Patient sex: F
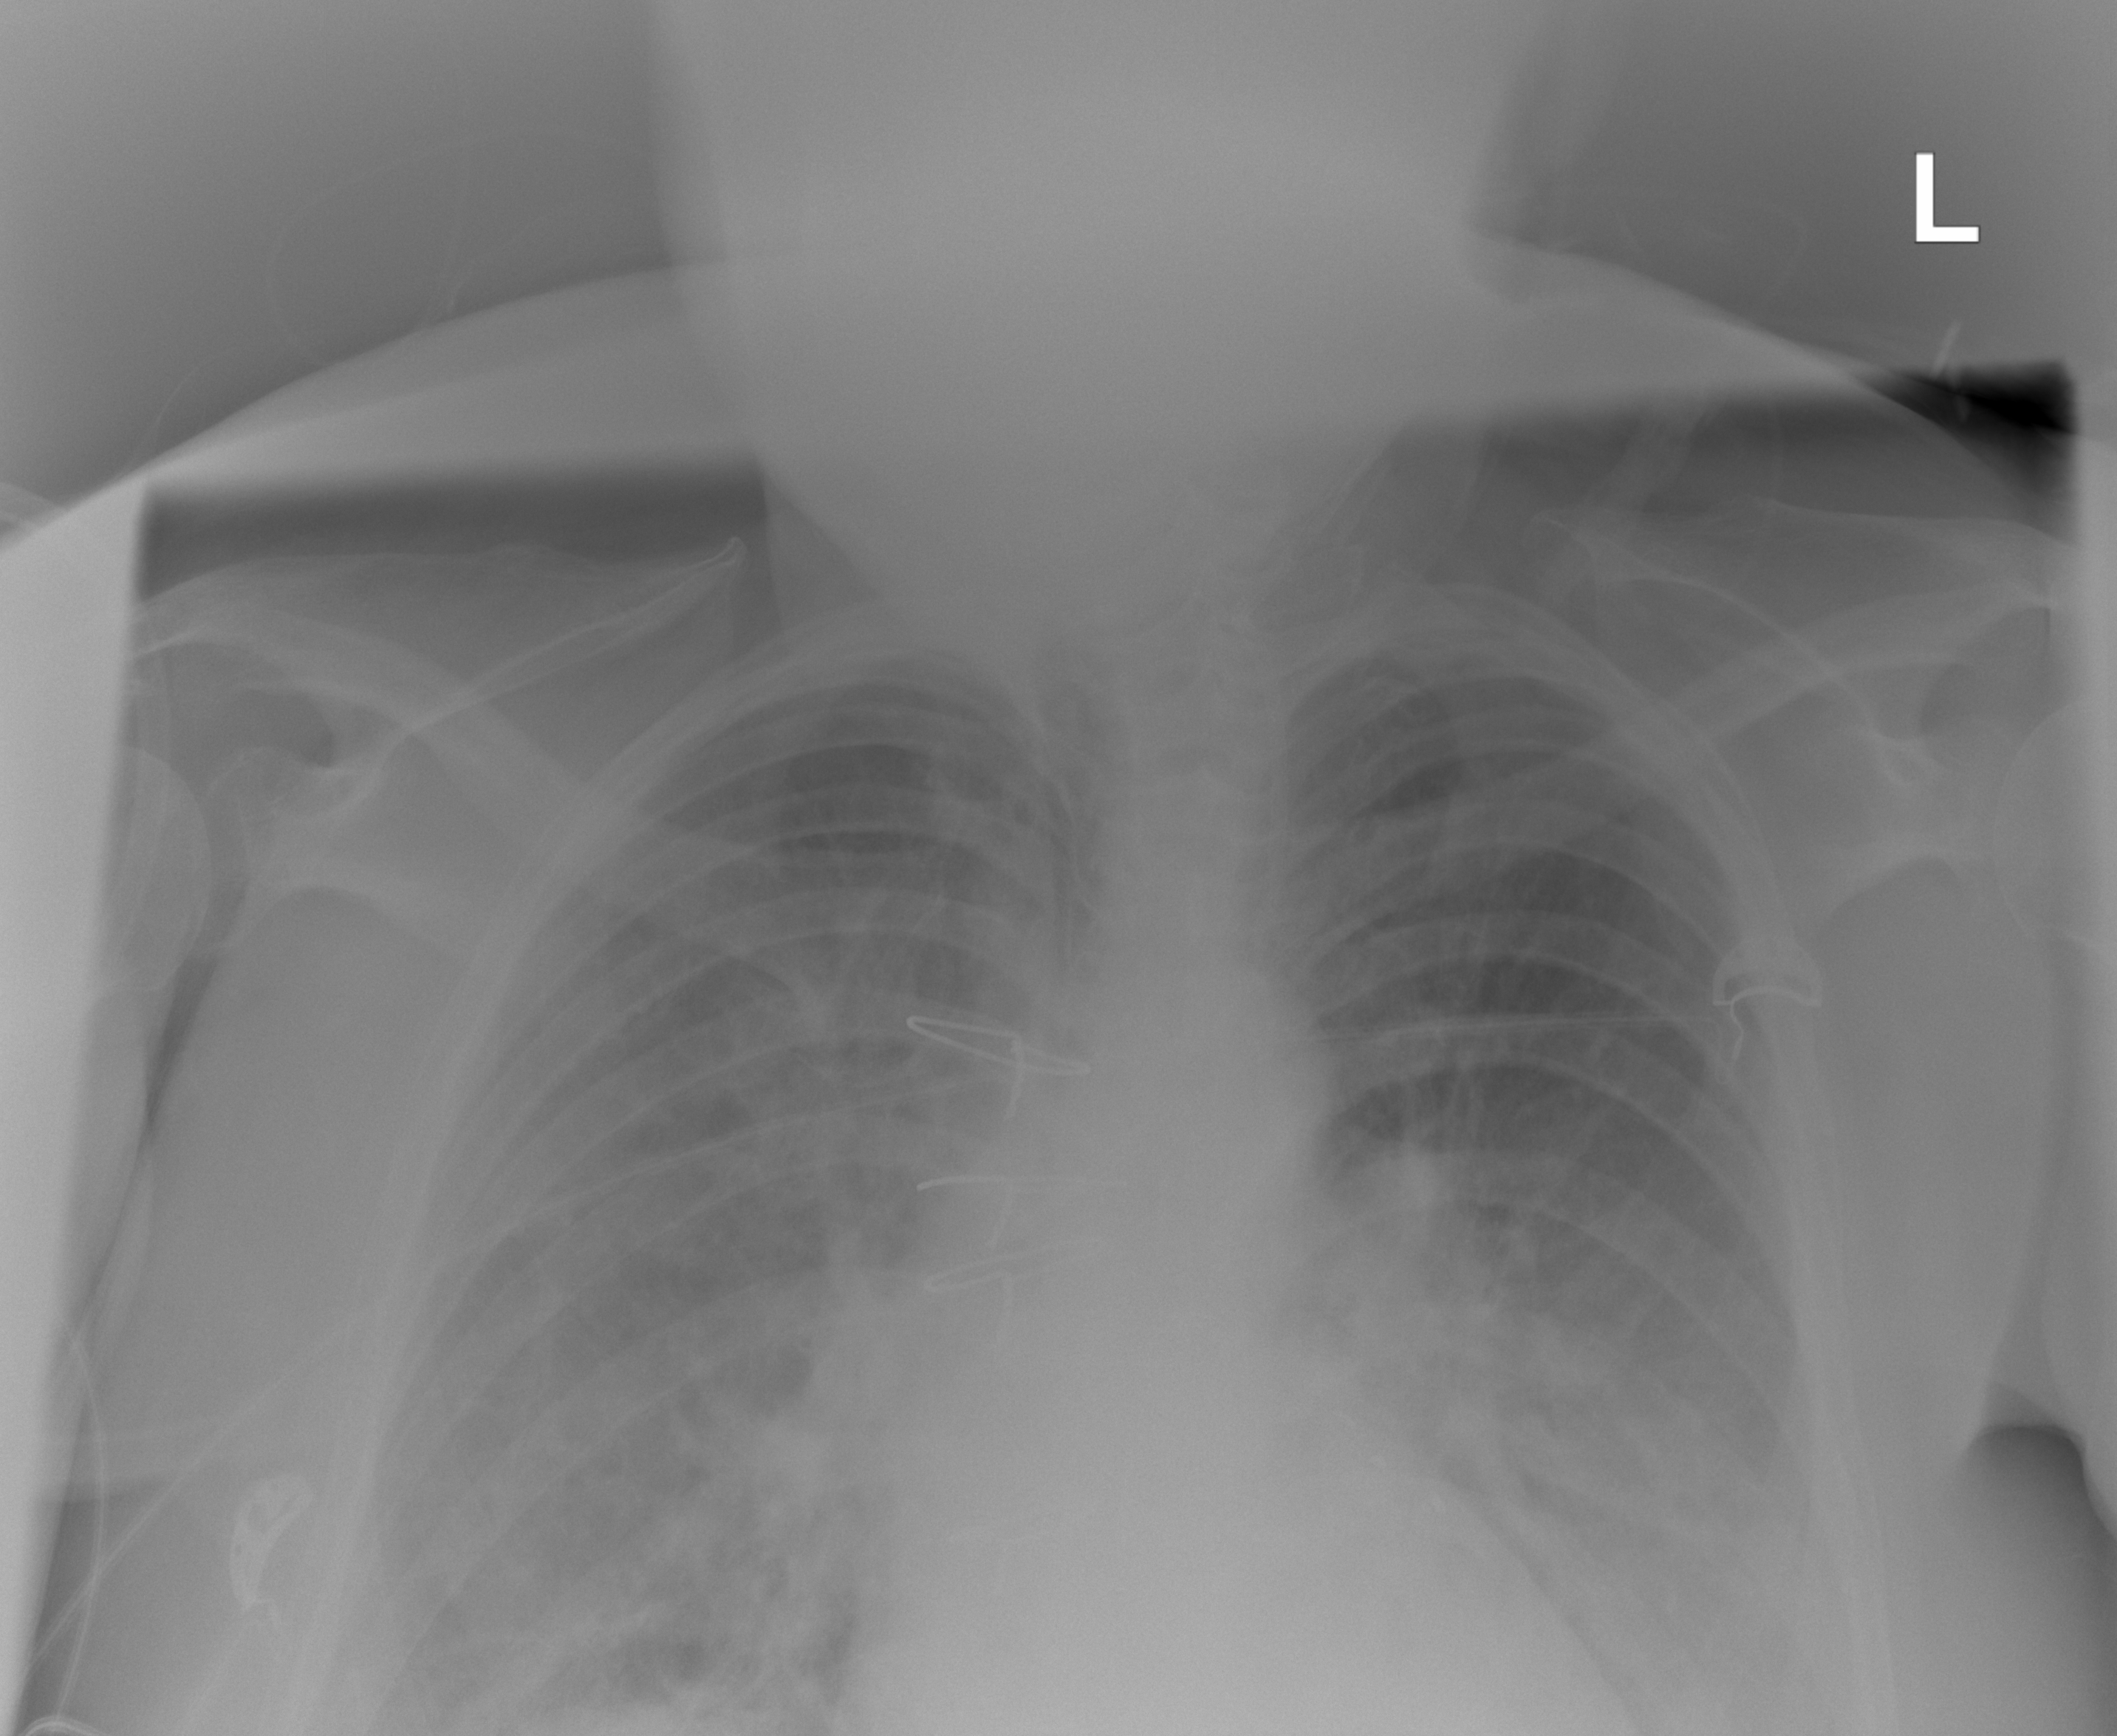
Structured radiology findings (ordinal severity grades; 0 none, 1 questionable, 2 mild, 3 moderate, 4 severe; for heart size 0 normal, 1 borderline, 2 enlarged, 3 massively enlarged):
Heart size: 1
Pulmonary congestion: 1
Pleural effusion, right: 2
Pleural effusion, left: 2
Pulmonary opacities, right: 2
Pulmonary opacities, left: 2
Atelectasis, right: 2
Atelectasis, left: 2